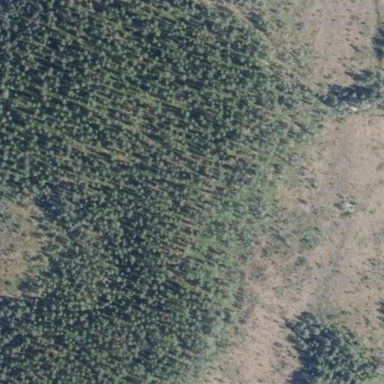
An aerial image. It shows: Woodland with needle-leaved trees.